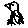
Label: bird